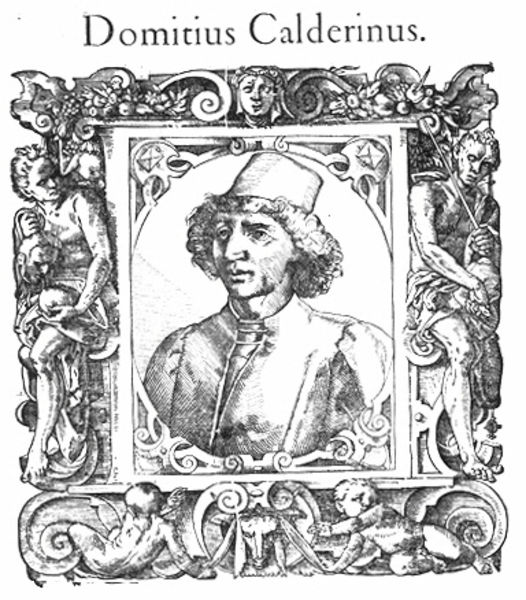
Titel: Bildnis des Domitius Calderinus
Künstler: Tobias Stimmer
Institution: (Seriendruck)
Schlagwörter: kopf, körper, mann, nackt, weiß, menschen, frisur, grau, haar, hut, köpfe, mund, nase, profil, schmuck, schwarz, zeichnung, blick, tier, ornament, kappe, mütze, augen, kleidung, kragen, köpfen, rahmen, tragen, ärmel, bildnis, gesten, portrait, porträt, auge, figur, gewand, haare, mantel, schnüre, blatt, pflanzen, bruststück, locken, kinder, oval, engel, früchte, putte, putto, statue, holzschnitt, man, füsse, schlacht, lanze, wein, inschrift, ornamente, verzierung, flucht, buch, druck, druckgraphik, schnitt, stich, portait, seite, waffe, allegorie, sieg, schnörkel, skulpturen, voluten, portät, mischwesen, krieger, speer, schnecke, amor, putten, kupferstich, putti, ziege, viereck, latein, rocaille, gewans, beinde, anonym, thiasos, ornamenten, gelockt, calderin, domitius, calderinus, dmitius calderinus